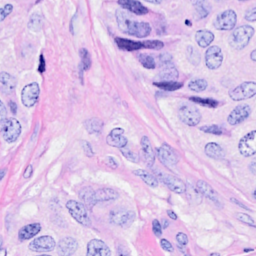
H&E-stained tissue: Breast